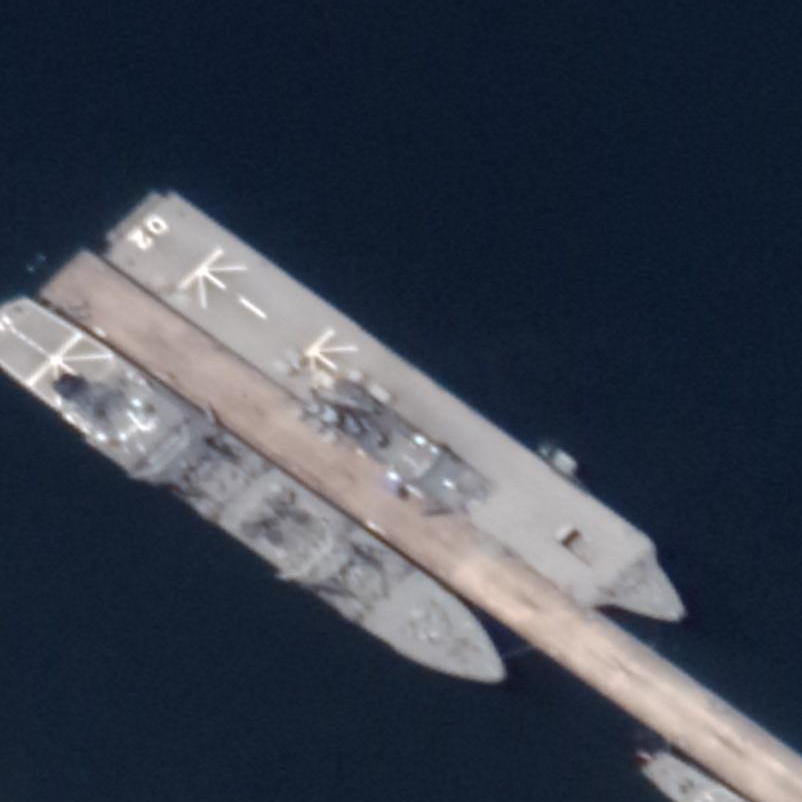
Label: Osumi-class_landing_ship